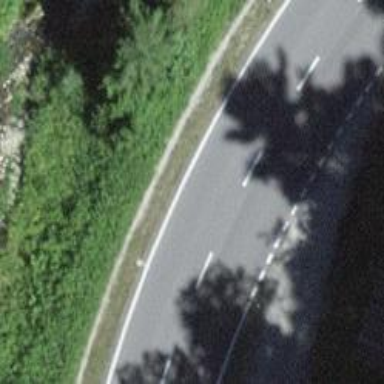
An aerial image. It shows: Secondary road with asphalt surface.